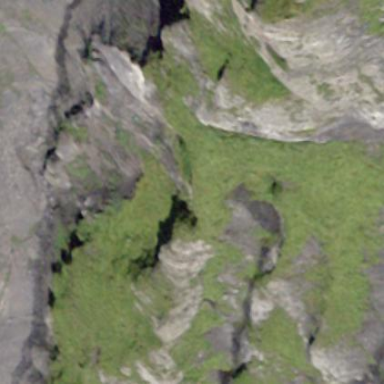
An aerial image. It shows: Natural scree.